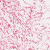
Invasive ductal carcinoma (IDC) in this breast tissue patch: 0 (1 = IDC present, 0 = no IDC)